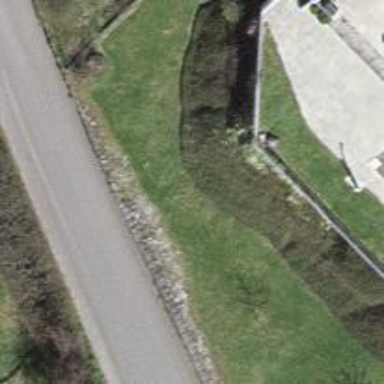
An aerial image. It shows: Wall barrier.